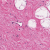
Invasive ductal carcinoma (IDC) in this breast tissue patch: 0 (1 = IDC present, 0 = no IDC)